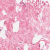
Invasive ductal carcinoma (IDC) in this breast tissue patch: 0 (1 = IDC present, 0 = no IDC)